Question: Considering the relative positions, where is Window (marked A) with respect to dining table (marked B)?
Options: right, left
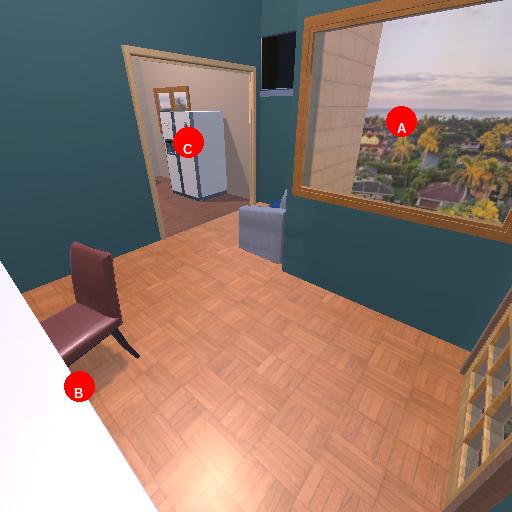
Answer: right